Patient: sex F, age 75
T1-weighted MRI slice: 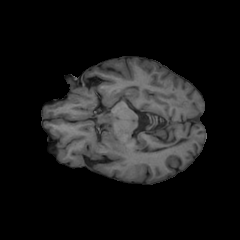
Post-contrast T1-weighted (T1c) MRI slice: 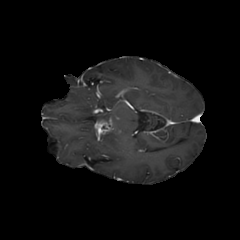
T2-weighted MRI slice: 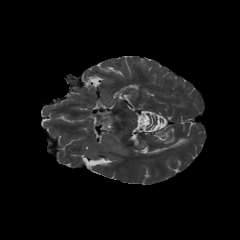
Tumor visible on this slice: yes
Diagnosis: Glioblastoma, IDH-wildtype
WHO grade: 4